Field crop: maize
Growth stage: 2
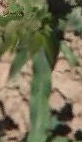
Species: maize